A scalogram of one vibration snapshot from a rotating bearing is shown, computed with a continuous wavelet transform. Classify the bearing condition as one of: normal, inner_race, outer_race, ball.
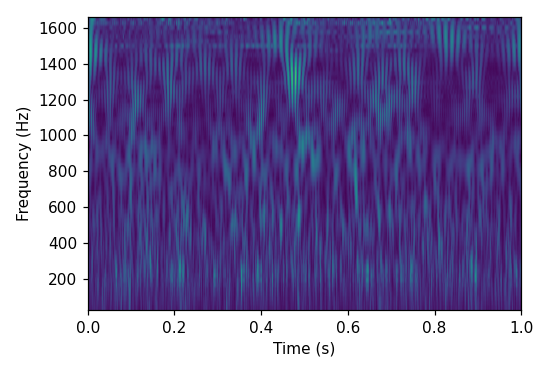
Answer: normal